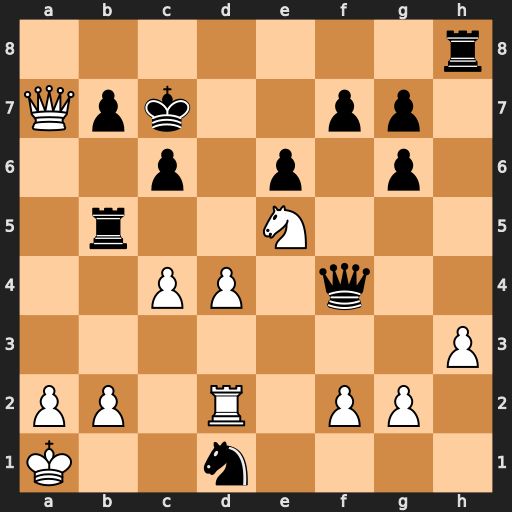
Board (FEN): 7r/Qpk2pp1/2p1p1p1/1r2N3/2PP1q2/7P/PP1R1PP1/K2n4
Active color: w
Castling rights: -
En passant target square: -
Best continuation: cxb5 Qxd2 b6+ Kd6 Nc4+ Kd5 Nxd2